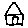
Label: house